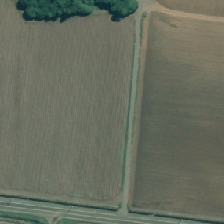
Land cover: shortrotation_cropland